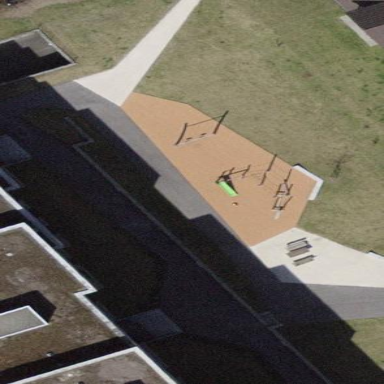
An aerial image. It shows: Playground area for leisure activities on the land.